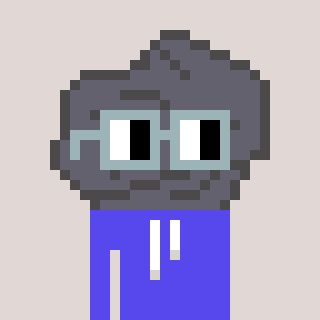
a pixel art character with square dark gray glasses, a rock-shaped head and a computerblue-colored body on a warm background